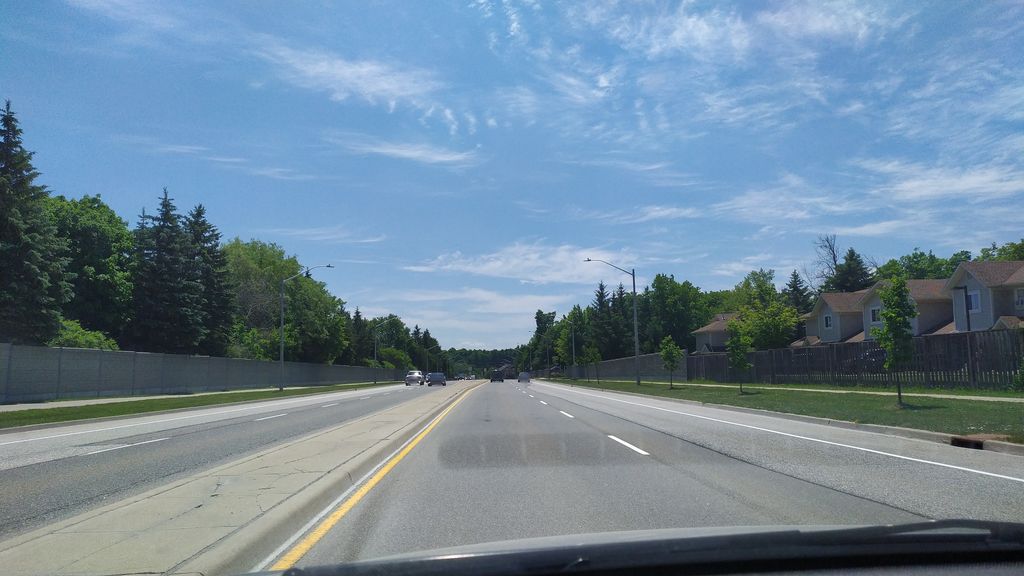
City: kitchener-waterloo